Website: crate-barrel
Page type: billing-address
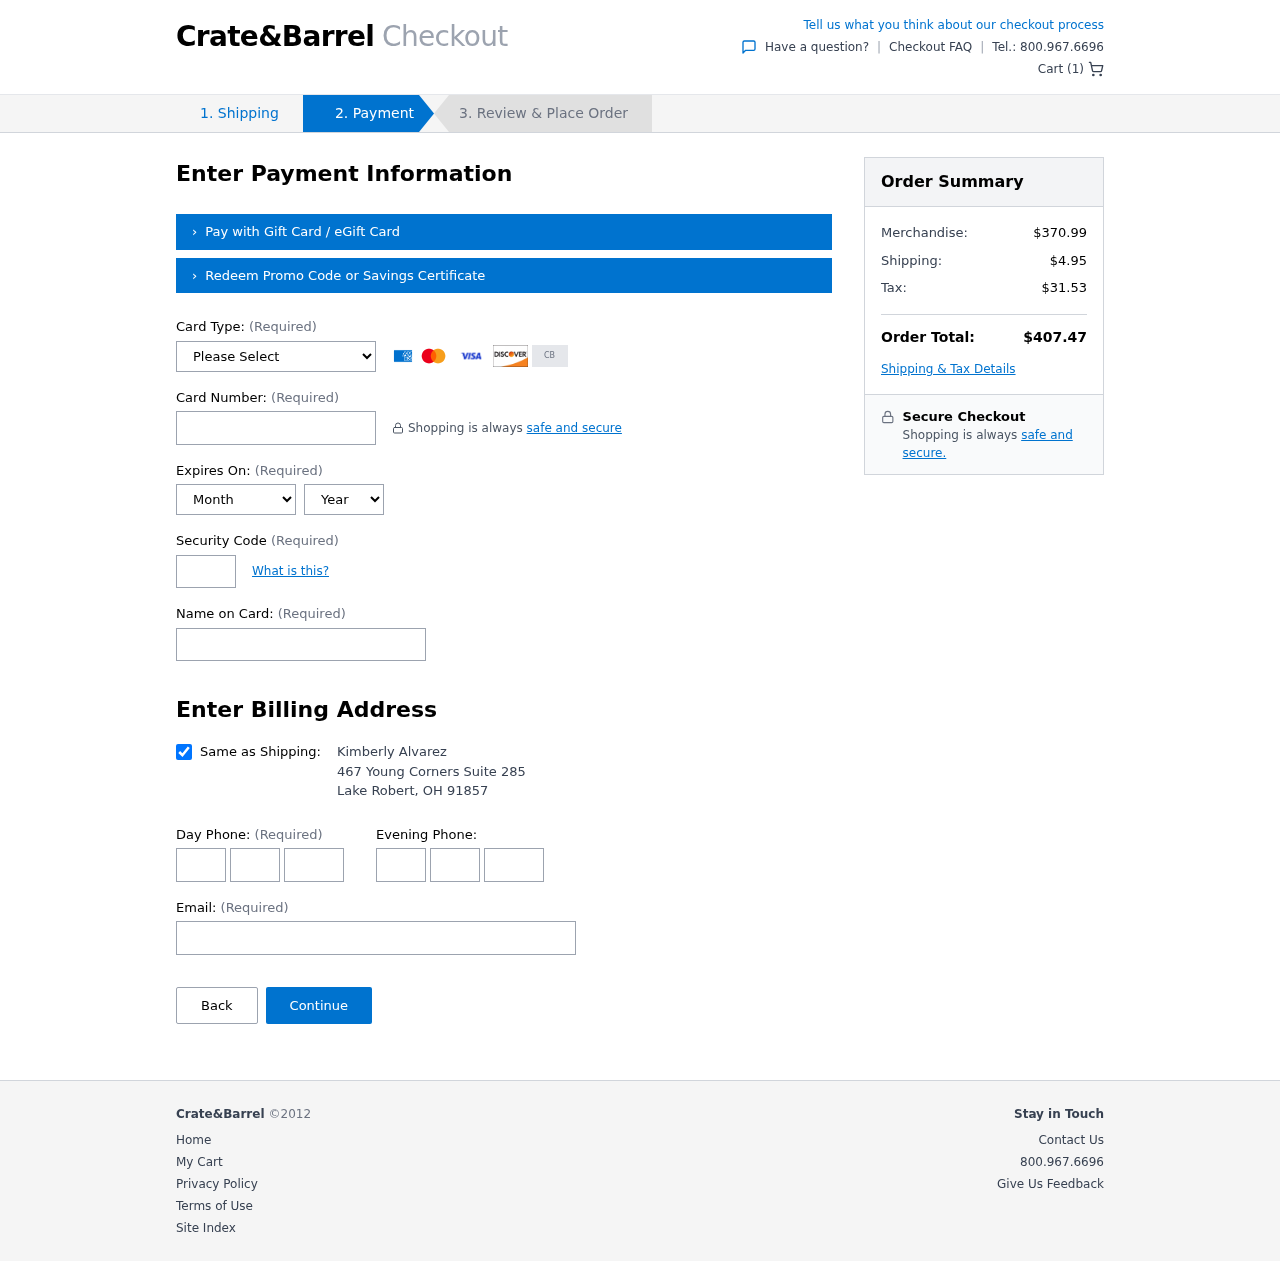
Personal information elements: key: PII_CARD_CVV
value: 102
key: PII_CARD_EXPIRY_MONTH
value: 02
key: PII_CARD_EXPIRY_YEAR
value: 26
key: PII_CARD_NUMBER
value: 4781 8630 3710 8709
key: PII_CARD_TYPE
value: Visa
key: PII_CITY
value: Lake Robert
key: PII_EMAIL
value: kimberlyalvarez@hotmail.com
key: PII_FULLNAME
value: Kimberly Alvarez
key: PII_PHONE_ALT_AREA
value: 746
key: PII_PHONE_ALT_PREFIX
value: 748
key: PII_PHONE_ALT_SUFFIX
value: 3957
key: PII_PHONE_AREA
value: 369
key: PII_PHONE_PREFIX
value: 945
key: PII_PHONE_SUFFIX
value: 6122
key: PII_POSTCODE
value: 91857
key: PII_STATE_ABBR
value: OH
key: PII_STREET
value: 467 Young Corners Suite 285
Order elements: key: ORDER_NUM_ITEMS
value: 1
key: ORDER_SUBTOTAL
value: $370.99
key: ORDER_SHIPPING_COST
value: $4.95
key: ORDER_TAX
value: $31.53
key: ORDER_TOTAL
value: $407.47